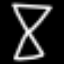
Label: hourglass